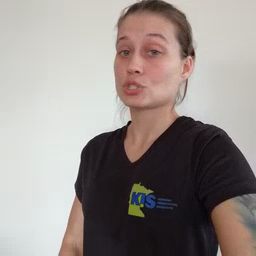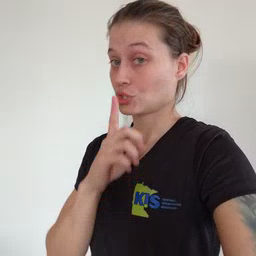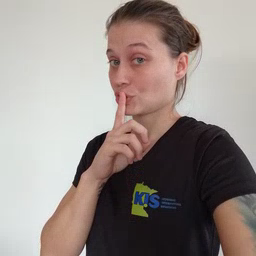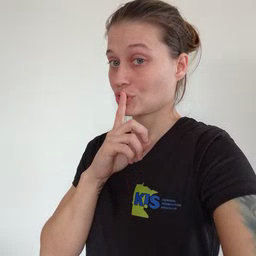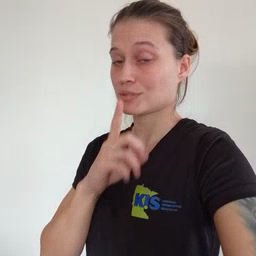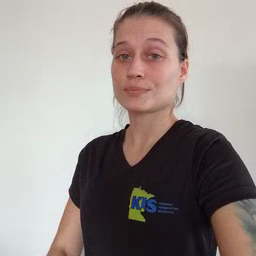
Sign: shhh